Question: I need the text file to read some info from it and display it on a ListView. Here is a screenshot of what I am talking about.

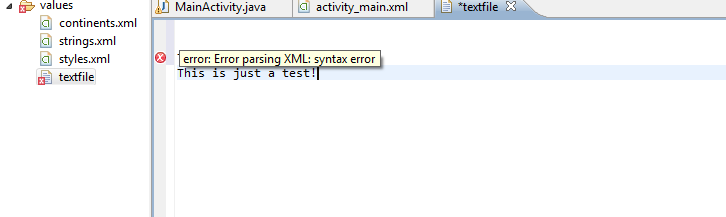
Answer: To open raw resources, you need to use <URL>
For example, if you're in an 'Activity', you can open the raw text file as:
'''
InputStream input = getResources().openRawResource(R.raw.textfile);
'''
This returns an <URL>, which allows you to read from your file.
<URL> SO question provides a nice code sample for basic reading of a raw text file.